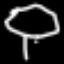
Label: mushroom